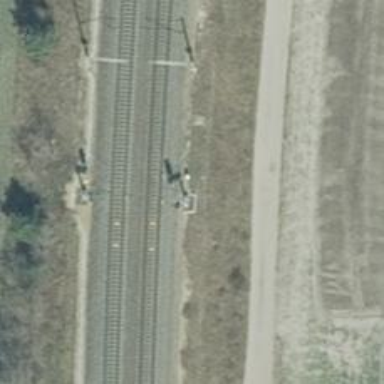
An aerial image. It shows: Railway signal with block marker train protection type.